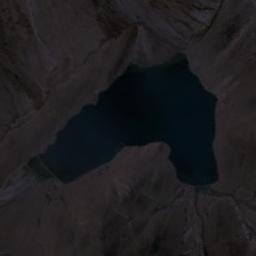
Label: lake